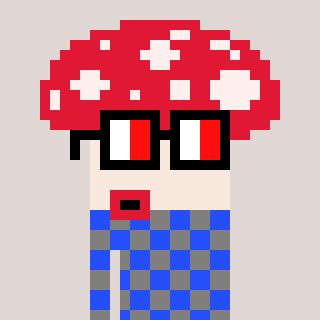
a pixel art character with square glasses with black frames and red eyes, a mushroom-shaped head and a bluegrey-colored body on a warm background